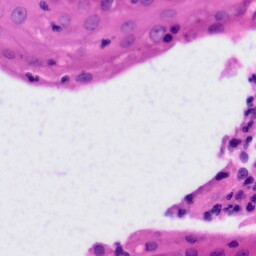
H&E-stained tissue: Tonsil